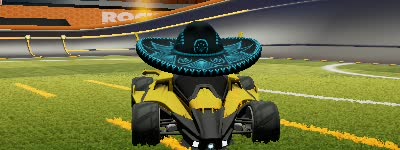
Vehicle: aftershock